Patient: sex M, age 62
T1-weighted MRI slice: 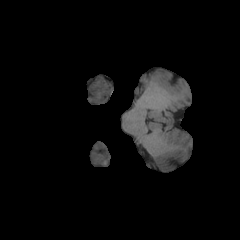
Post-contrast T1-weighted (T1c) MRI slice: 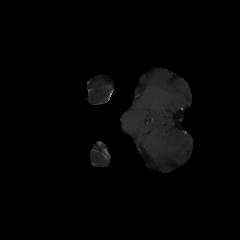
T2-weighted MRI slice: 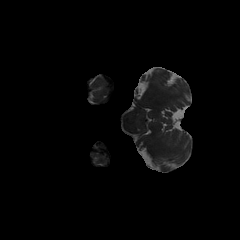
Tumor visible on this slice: no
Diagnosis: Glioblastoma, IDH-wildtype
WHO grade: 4